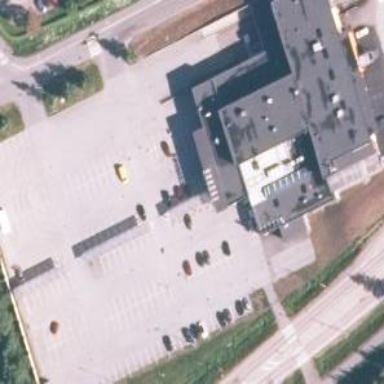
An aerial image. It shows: Retail area.